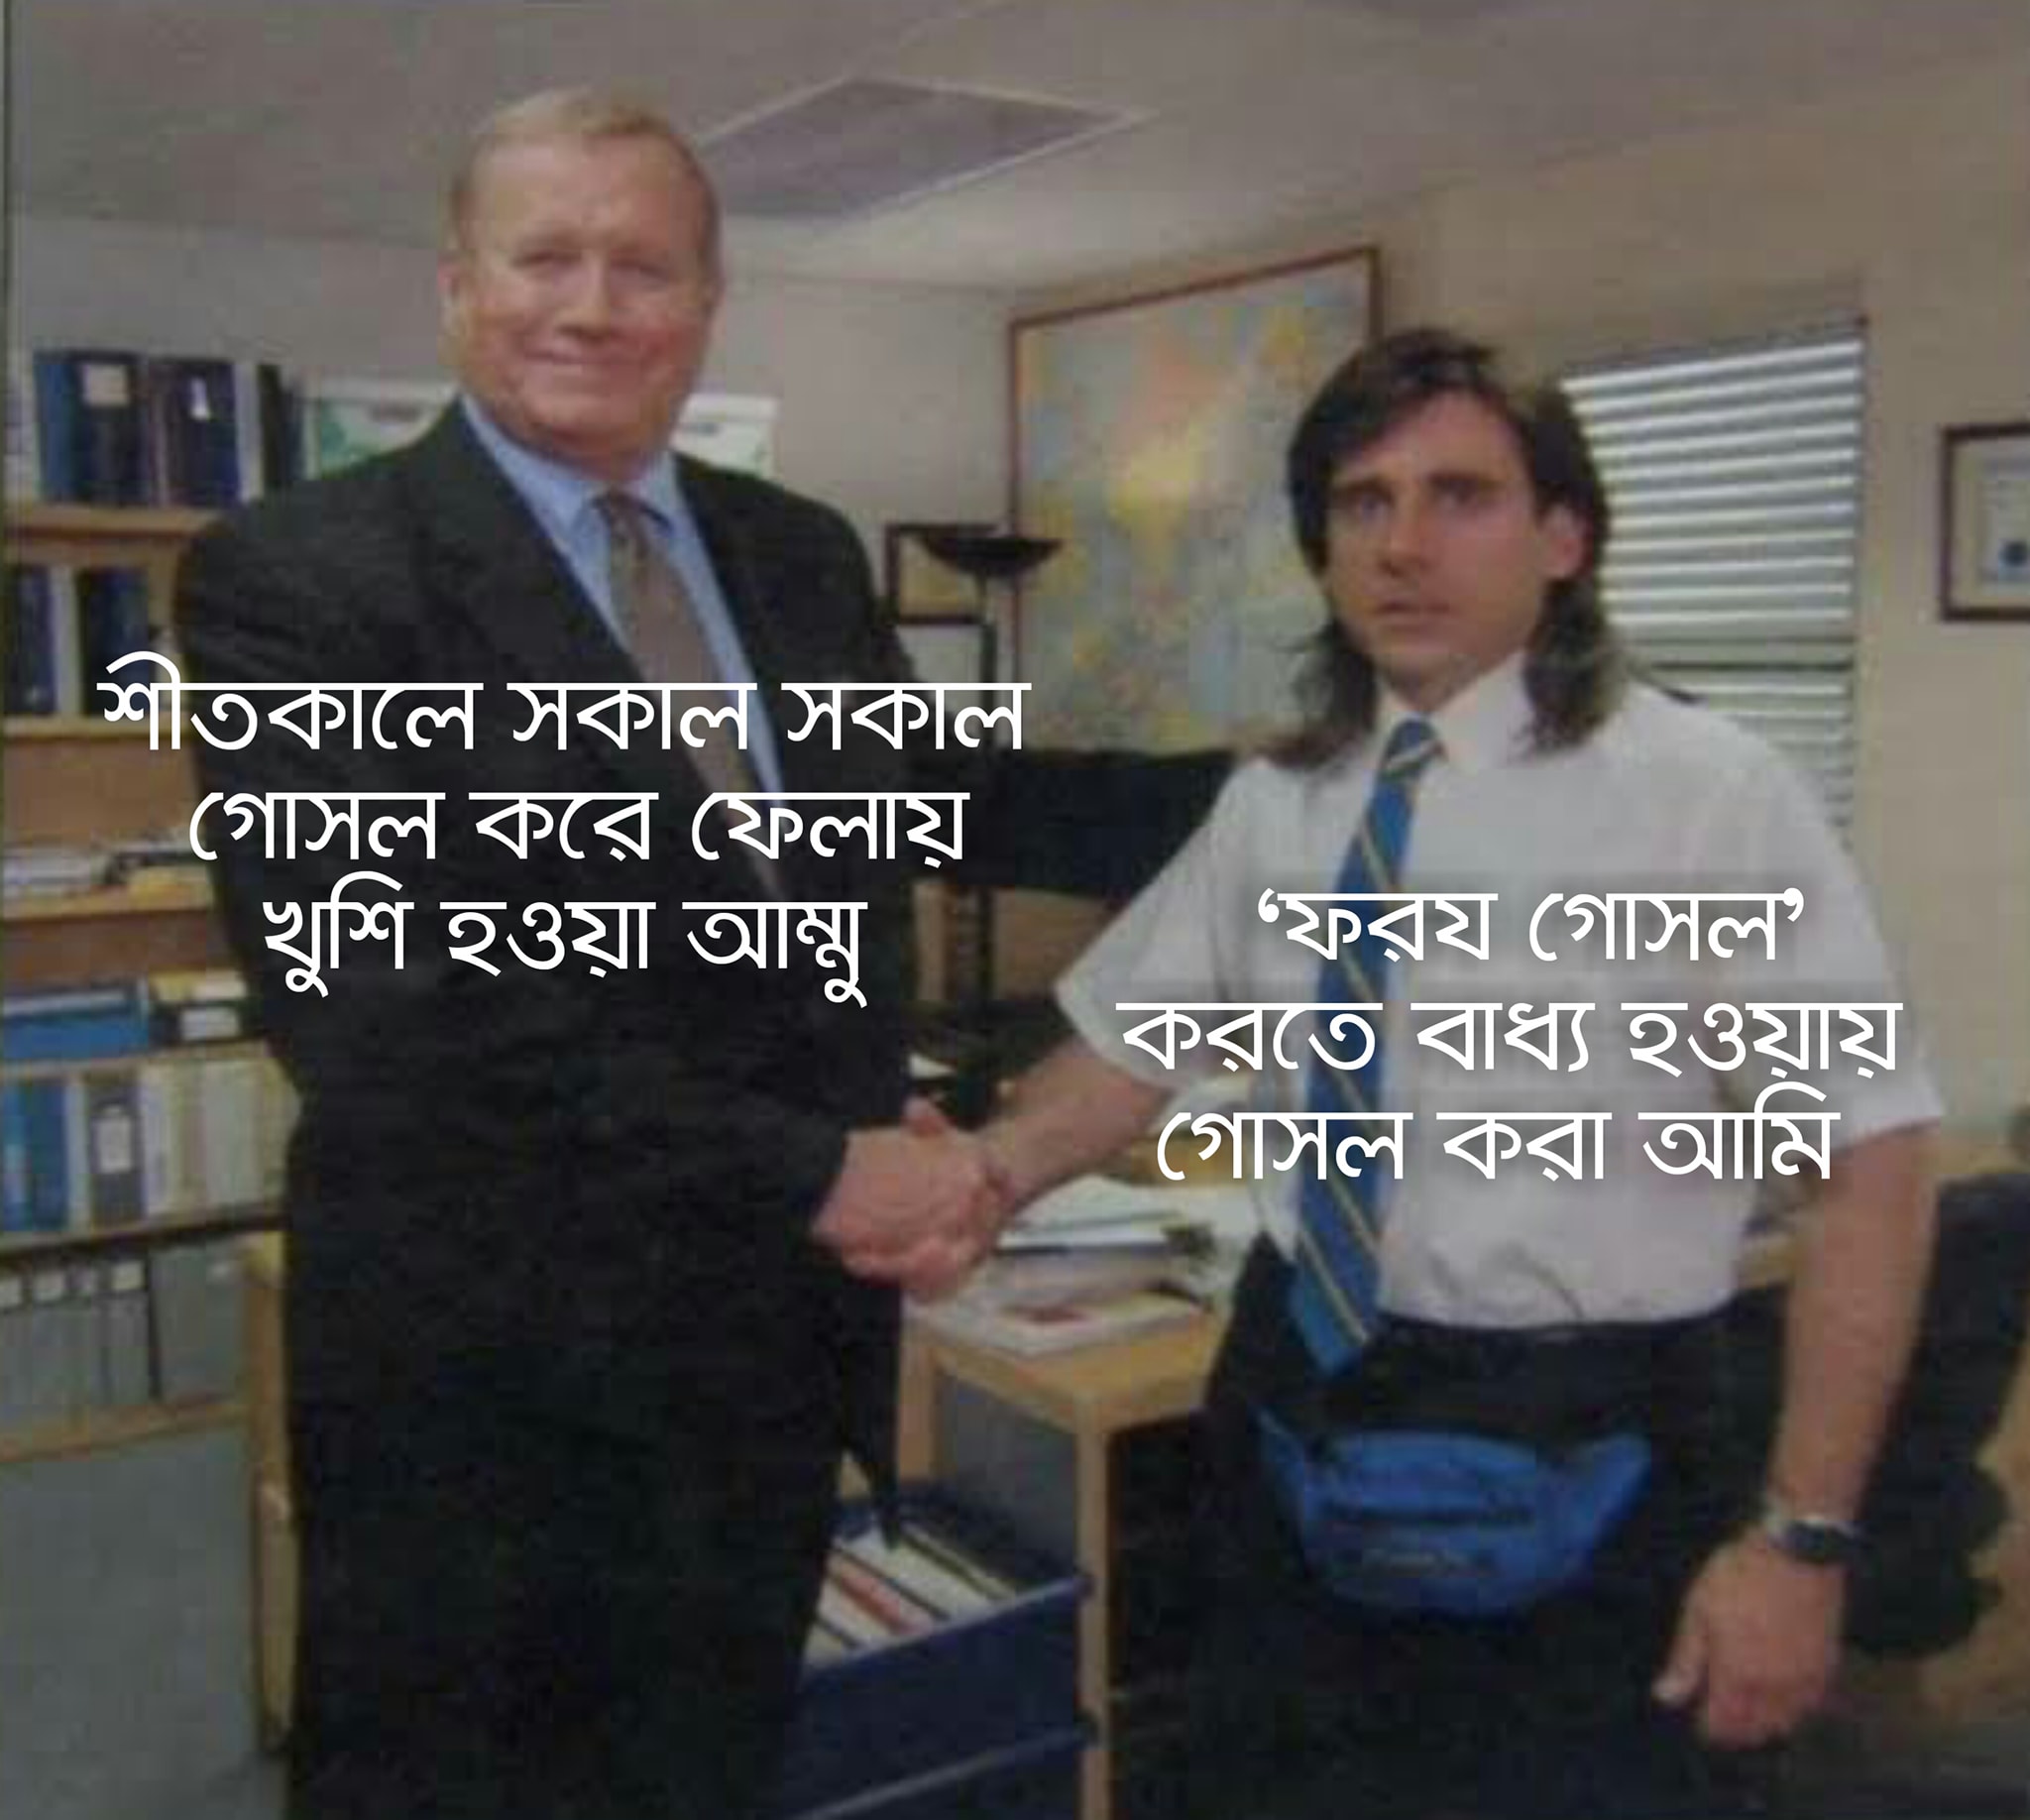
Caption: শীতকালে সকাল সকাল গোসল করে ফেলায় খুশি হওয়া আম্মু    ' ফরয গোসল '  করতে বাধ্য হওয়ায় গোসল করা আমি
Label: non-hate